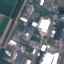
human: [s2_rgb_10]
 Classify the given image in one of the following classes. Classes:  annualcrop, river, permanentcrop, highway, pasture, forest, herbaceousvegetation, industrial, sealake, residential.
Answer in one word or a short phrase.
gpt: Industrial